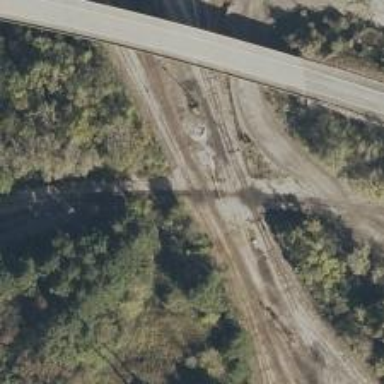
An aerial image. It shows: Railway crossing.